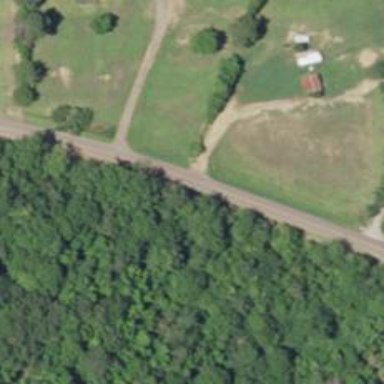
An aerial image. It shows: Unclassified road.